Question: I got a 'SegmentedButton' which contains 3 "glyph only" 'ToggleButtons' like this:
'''
<SegmentedButton maxWidth="Infinity" prefWidth="Infinity">
<buttons>
<fx:define>
<ToggleGroup fx:id="albumViewToggleGroup"/>
</fx:define>
<ToggleButton maxWidth="Infinity" fx:id="tagCloudToggle" mnemonicParsing="false" selected="true" toggleGroup="$albumViewToggleGroup">
<graphic>
<Glyph fontFamily="FontAwesome" icon="TAGS"></Glyph>
</graphic>
</ToggleButton>
<ToggleButton maxWidth="Infinity" fx:id="gridFlowToggle" mnemonicParsing="false" toggleGroup="$albumViewToggleGroup" >
<graphic>
<Glyph fontFamily="FontAwesome" icon="TH"></Glyph>
</graphic>
</ToggleButton>
<ToggleButton maxWidth="Infinity" fx:id="coverFlowToggle" mnemonicParsing="false" toggleGroup="$albumViewToggleGroup">
<graphic>
<Glyph fontFamily="FontAwesome" icon="ELLIPSIS_H"></Glyph>
</graphic>
<VBox.margin>
<Insets top="10.0"/>
</VBox.margin>
</ToggleButton>
</buttons>
</SegmentedButton>
'''
The SegmenedtButton consumes the full width (represented by the red line), though the ToggleButtons are not. I checked this by setting a background color.

I would like that the ToggleButtons are stretched so that they are each 1/3 of the width of the SegmentedButton. How can i achive this?
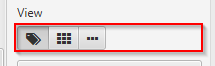
Answer: According to the <URL> mathematical operators can be used in fxml bindings.
So something like this can be used:
'''
<SegmentedButton fx:id="segButton" maxWidth="1.7976931348623157E308" >
<buttons>
<ToggleButton fx:id="option1" maxWidth="1.7976931348623157E308" prefWidth="${segButton.width / 4}" text="K3" />
<ToggleButton fx:id="option1" maxWidth="1.7976931348623157E308" prefWidth="${segButton.width / 4}" text="K2" />
<ToggleButton fx:id="option1" maxWidth="1.7976931348623157E308" prefWidth="${segButton.width / 4}" text="K1" />
<ToggleButton fx:id="option1" maxWidth="1.7976931348623157E308" prefWidth="${segButton.width / 4}" text="K1,1" />
</buttons>
</SegmentedButton>
'''
Probably no longer needed, but should hopefully be useful for anyone who winds up googling this.